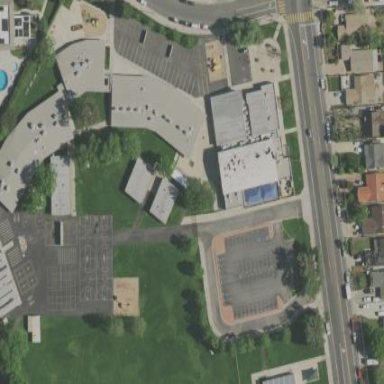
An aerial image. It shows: School building.